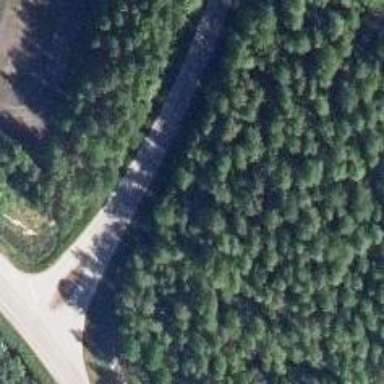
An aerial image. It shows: Asphalt road classified as tertiary.